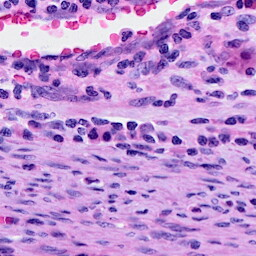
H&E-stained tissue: Cervix